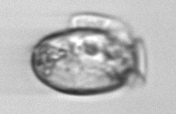
Label: Dinophysis_acuminata